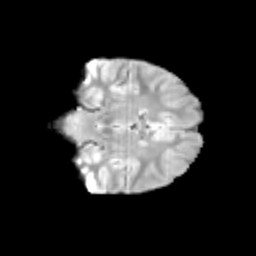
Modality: T2w
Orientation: coronal
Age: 13
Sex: female
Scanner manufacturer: siemens
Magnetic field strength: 3 T
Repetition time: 3.8 s
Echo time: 0.07 s